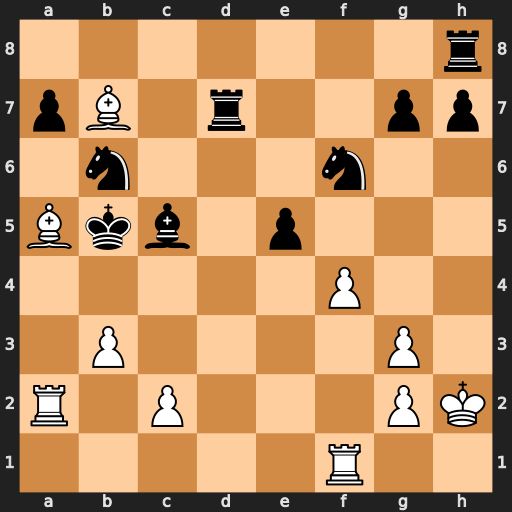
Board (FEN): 7r/pB1r2pp/1n3n2/Bkb1p3/5P2/1P4P1/R1P3PK/5R2
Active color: w
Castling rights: -
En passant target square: -
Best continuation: c4+ Nxc4 bxc4+